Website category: restaurant
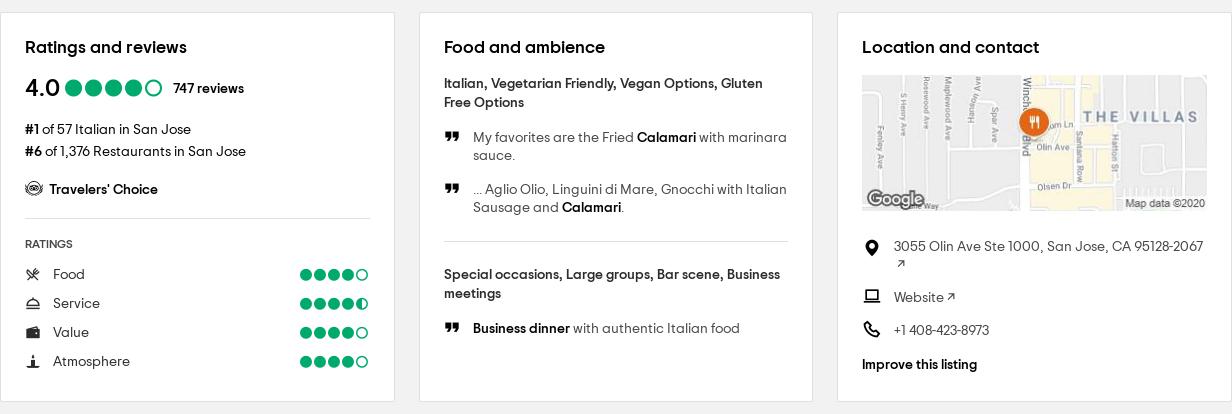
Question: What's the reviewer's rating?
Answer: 4.0

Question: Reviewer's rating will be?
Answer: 4.0

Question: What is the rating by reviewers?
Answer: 4.0

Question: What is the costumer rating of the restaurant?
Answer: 4.0

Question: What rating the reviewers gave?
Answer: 4.0

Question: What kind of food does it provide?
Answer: Italian, Vegetarian Friendly, Vegan Options, Gluten Free Options

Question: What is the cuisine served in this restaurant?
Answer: Italian, Vegetarian Friendly, Vegan Options, Gluten Free Options

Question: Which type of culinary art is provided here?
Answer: Italian, Vegetarian Friendly, Vegan Options, Gluten Free Options

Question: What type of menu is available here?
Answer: Italian, Vegetarian Friendly, Vegan Options, Gluten Free Options

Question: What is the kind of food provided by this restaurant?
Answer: Italian, Vegetarian Friendly, Vegan Options, Gluten Free Options

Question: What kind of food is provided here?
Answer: Italian, Vegetarian Friendly, Vegan Options, Gluten Free Options

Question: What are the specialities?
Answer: Italian, Vegetarian Friendly, Vegan Options, Gluten Free Options

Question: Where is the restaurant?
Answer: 3055 Olin Ave Ste 1000, San Jose, CA 95128-2067

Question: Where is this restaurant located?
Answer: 3055 Olin Ave Ste 1000, San Jose, CA 95128-2067

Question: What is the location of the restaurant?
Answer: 3055 Olin Ave Ste 1000, San Jose, CA 95128-2067

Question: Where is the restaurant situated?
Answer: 3055 Olin Ave Ste 1000, San Jose, CA 95128-2067

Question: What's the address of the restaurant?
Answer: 3055 Olin Ave Ste 1000, San Jose, CA 95128-2067

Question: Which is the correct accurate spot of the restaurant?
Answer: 3055 Olin Ave Ste 1000, San Jose, CA 95128-2067

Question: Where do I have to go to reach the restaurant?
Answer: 3055 Olin Ave Ste 1000, San Jose, CA 95128-2067

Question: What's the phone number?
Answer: +1 408-423-8973

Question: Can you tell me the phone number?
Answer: +1 408-423-8973

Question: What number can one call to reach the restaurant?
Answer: +1 408-423-8973

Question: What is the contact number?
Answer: +1 408-423-8973

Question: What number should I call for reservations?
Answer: +1 408-423-8973

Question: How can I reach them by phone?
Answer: +1 408-423-8973